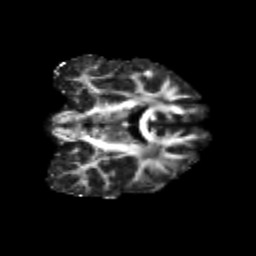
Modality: FA
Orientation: coronal
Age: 29
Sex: male
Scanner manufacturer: siemens
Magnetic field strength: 3 T
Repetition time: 3.5 s
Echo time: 0.125 s